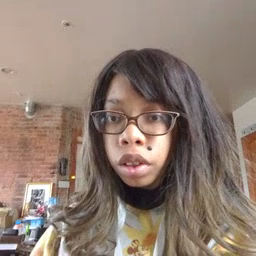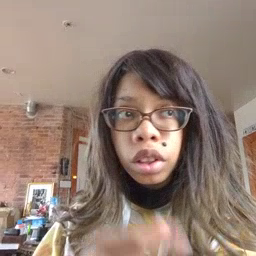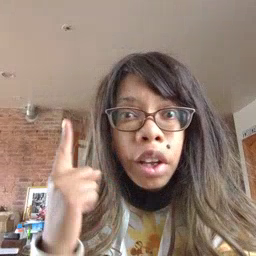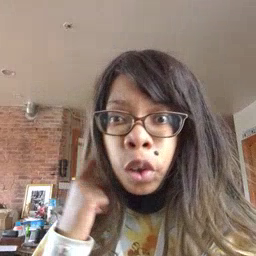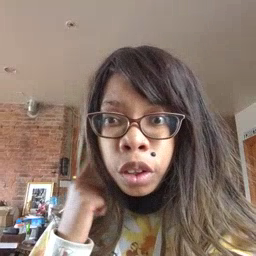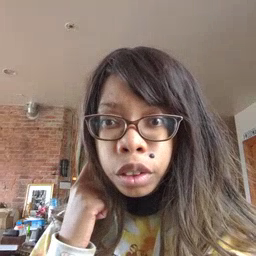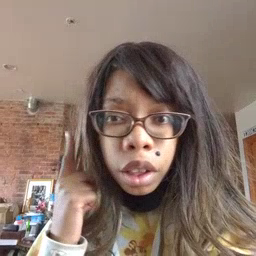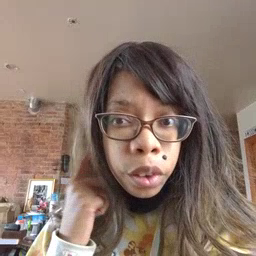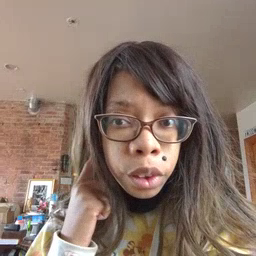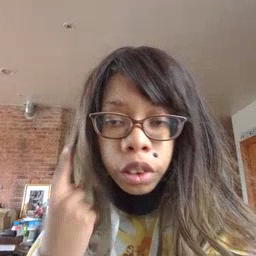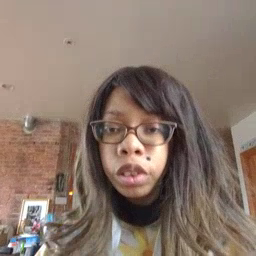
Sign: hear